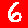
Digit: 6